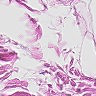
Metastatic tissue present: no